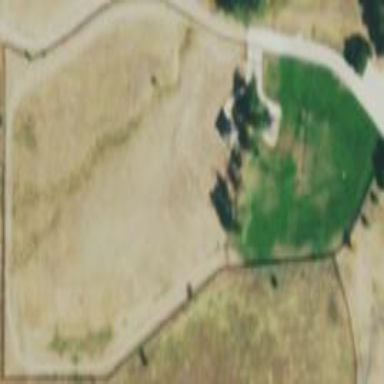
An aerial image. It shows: Dog park enclosed by fence.